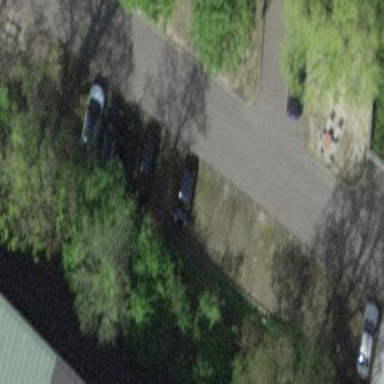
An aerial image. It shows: Street-side parking area.